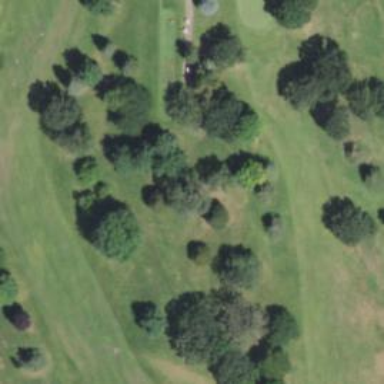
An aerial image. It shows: Golf fairway surrounded by grass.